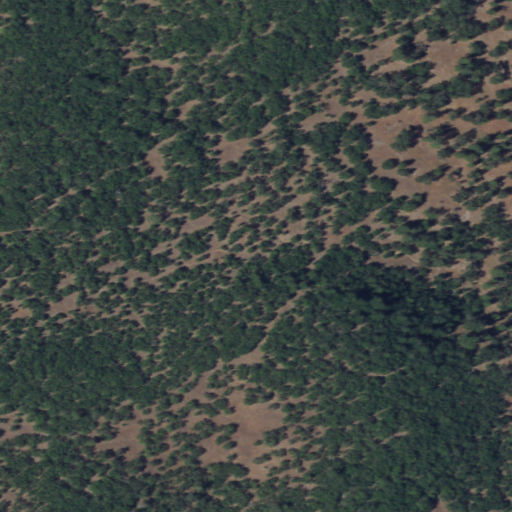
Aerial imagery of mountain in Washington named Fisher Hill containing shrub and deciduous forest